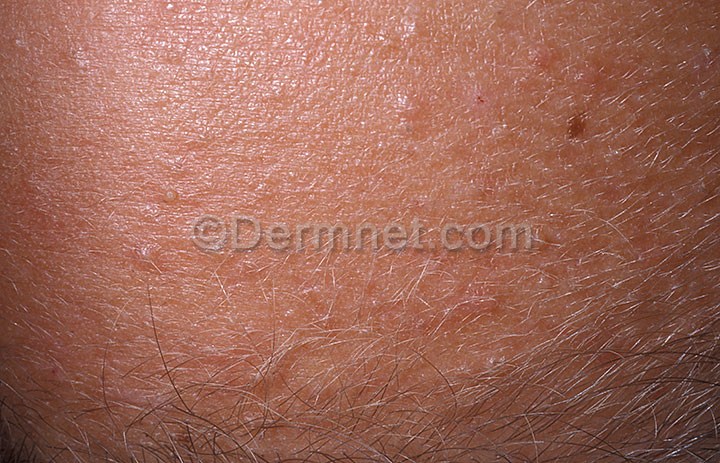
Disease: Acne and Rosacea Photos